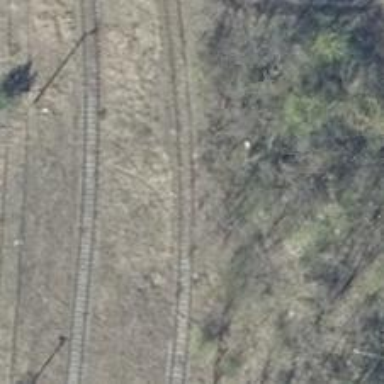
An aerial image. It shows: Disused railway yard.